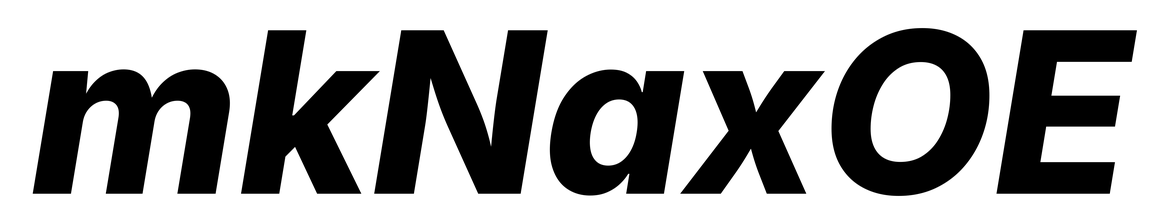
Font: Inter-Italic_ExtraBold_Italic